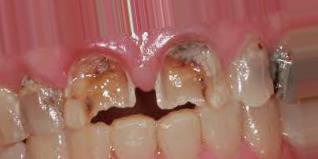
Condition: Caries